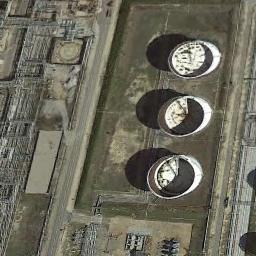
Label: storage_tank